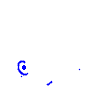
Particle: pion